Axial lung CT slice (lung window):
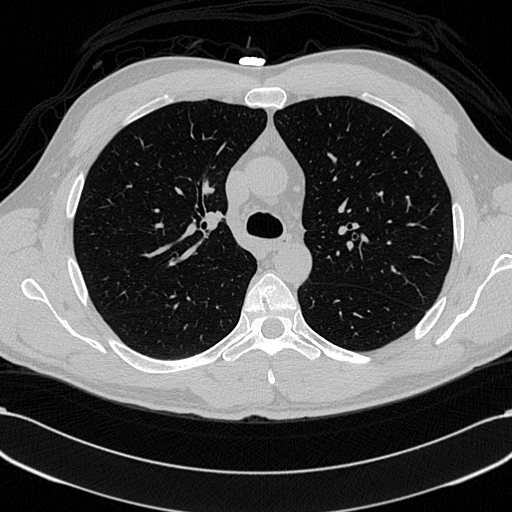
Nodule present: no